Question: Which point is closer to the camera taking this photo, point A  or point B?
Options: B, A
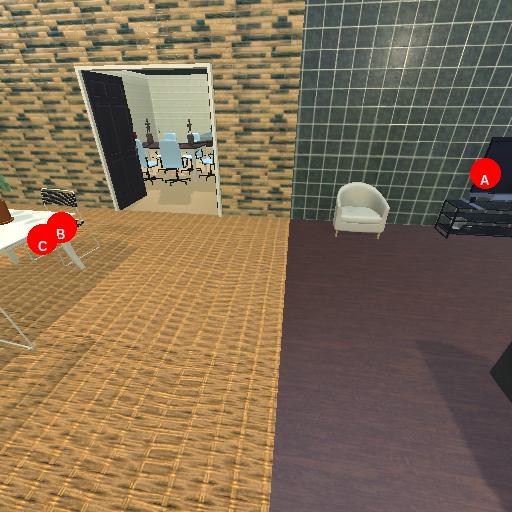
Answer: B